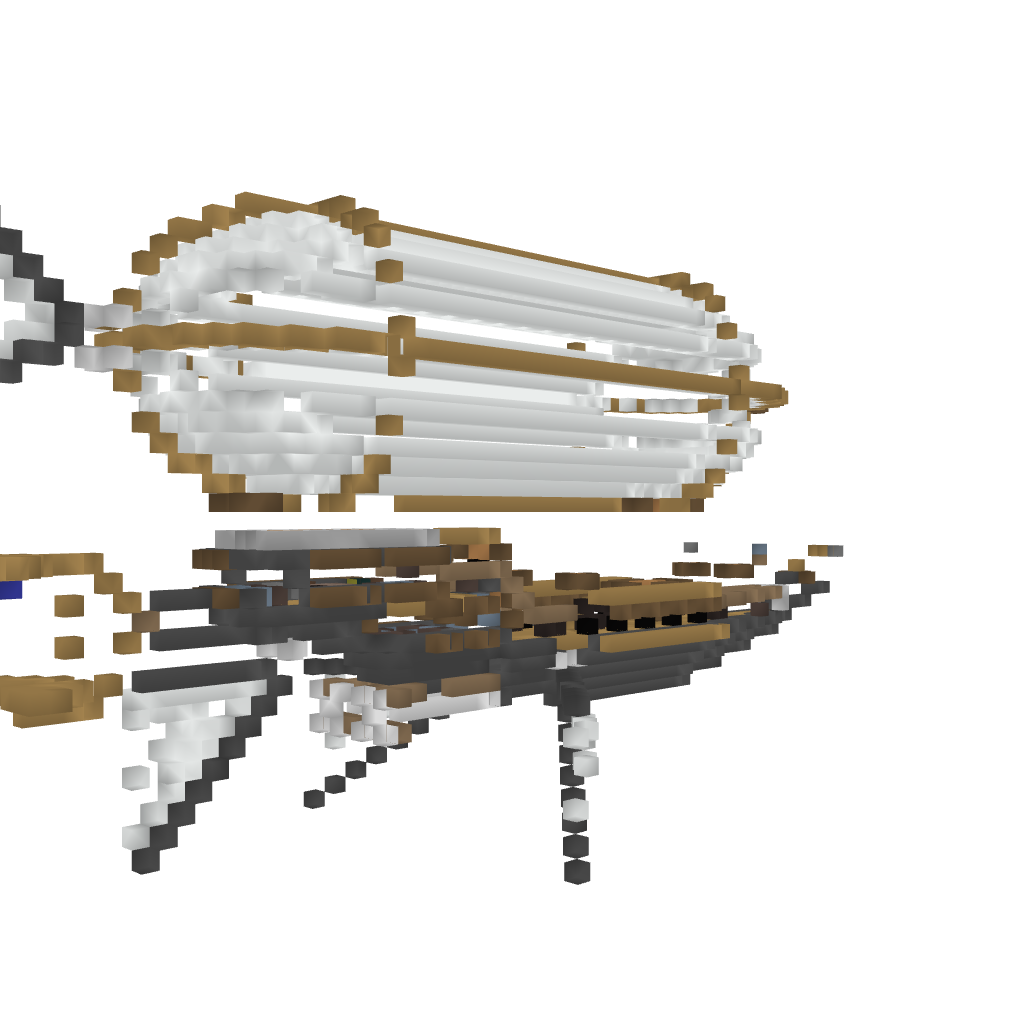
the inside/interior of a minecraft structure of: epic airship